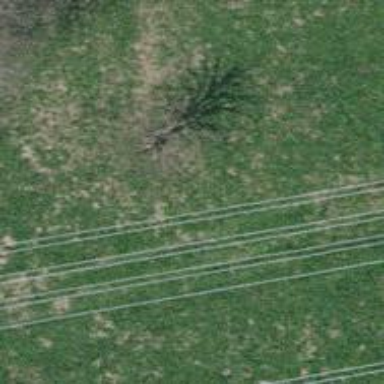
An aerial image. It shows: Single tag "natural: tree."